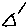
Label: triangle